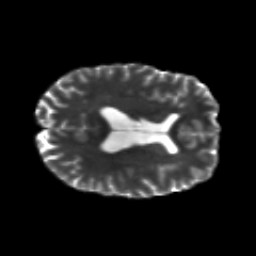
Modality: T2w
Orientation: axial
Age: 25
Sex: female
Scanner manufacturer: siemens
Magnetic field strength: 3 T
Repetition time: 8.8 s
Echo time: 0.085 s